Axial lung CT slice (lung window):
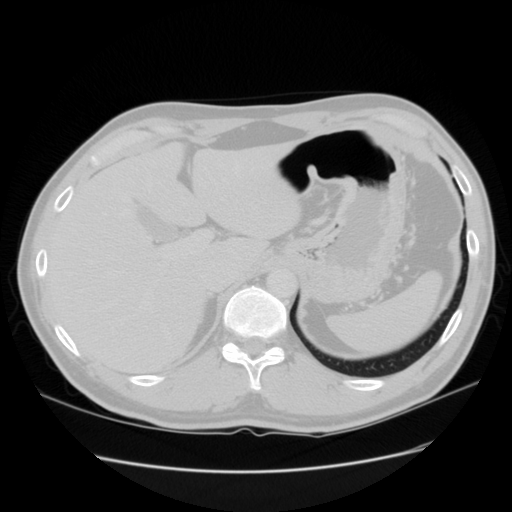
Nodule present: no